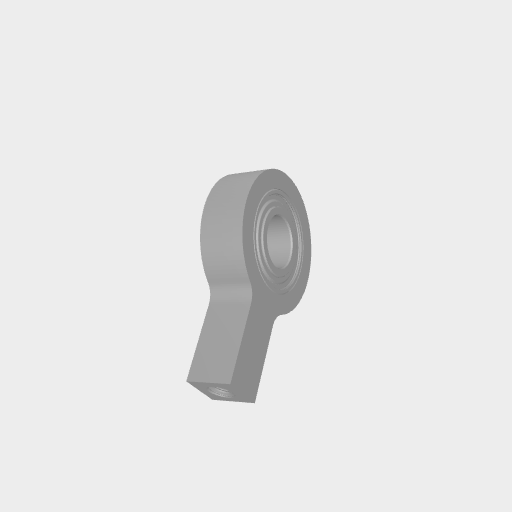
Part: Side1Post1Bore8PillowBlock